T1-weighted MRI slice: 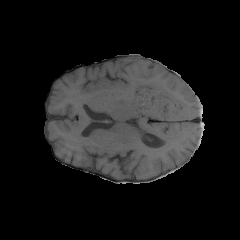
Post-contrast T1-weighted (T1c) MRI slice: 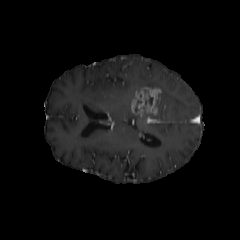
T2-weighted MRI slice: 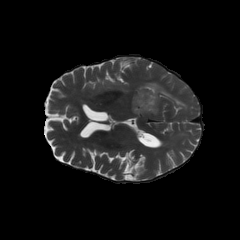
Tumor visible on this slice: yes